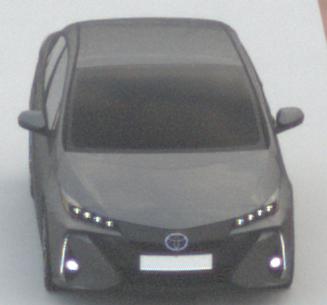
Make: Toyota
Model: Prius 1.8 Plug-In Hybrid
Detailed model: Prius (XW5) Plug-In
Model produced from: 2019/07
Model produced until: 2020/07
Doors: 5
Color: gray
Road condition: dry road
Daytime: morning or afternoon
Contrast: low contrast